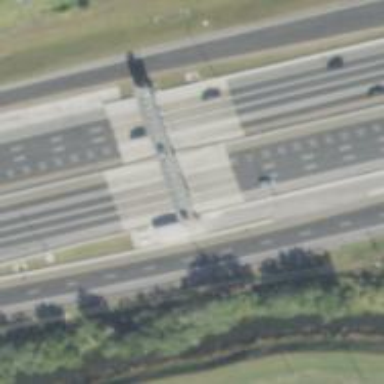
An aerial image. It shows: Toll gantry on the road.